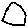
Label: hexagon